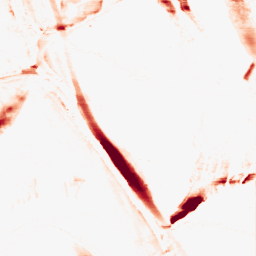
Category: morphological
Decomposition family: morphological_ellipse
Decomposition parameters: operation: opening
width: 5
height: 30
Upsampling method: linear_exact
Upsampling parameters: scale: 4
Upsampling scale: 4